Question: Is there a way to organize the code cells in a column format? I would like to write derivations in IPython notebook, but every auxiliary equation seems to break up my derivation. I'm using a module to write my equations and entering my equations into code cells, so I can't use simple html alignment inside markdown. Any help is greatly appreciated!
An example of what I mean is that I would like my code cells to look like this...

Instead of the regular vertically aligned cells...
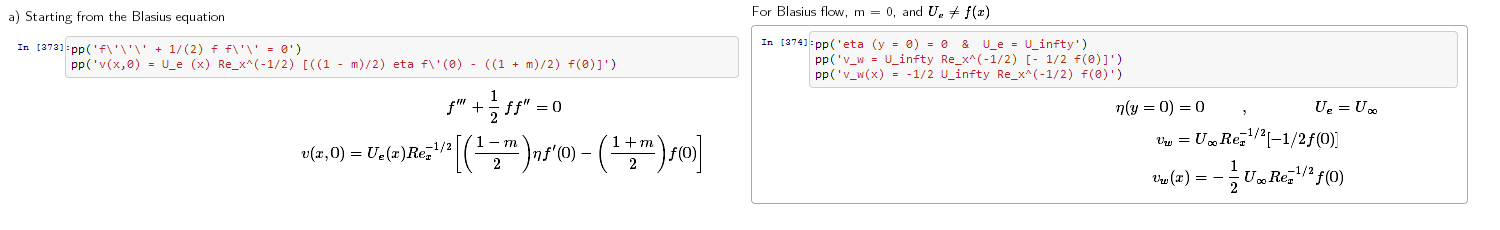
Answer: After some digging around, I found a hackish solution by modifying the notebook css.
This works with IPython 2.0, but may not work with 1.x!
To test this approach simply execute the following in your notebook
'''
%%HTML
<style>
div#notebook-container.container {
/* This acts as a spacer between cells, that is outside the border */
margin: 2px 0px 2px 0px;
list-style: none;
padding: 0;
margin: 0;
-ms-box-orient: horizontal;
display: -webkit-box;
display: -moz-box;
display: -ms-flexbox;
display: -moz-flex;
display: -webkit-flex;
display: flex;
justify-content: space-around;
-webkit-flex-wrap: wrap;
flex-wrap: wrap;
-webkit-flex-direction: row;
flex-direction: row;
}
div.cell {
width:550px
}
</style>
'''
This way you get a flexible box layout and thus you can have two cell floating side by side.
As I'm not an CSS expert this is for sure a rather weak hack, but it seems to work reasonable. To use this approach more seriously you might create a new profile and add the css to your custom.css.
I found some inspiration <URL>.
The result looks like this